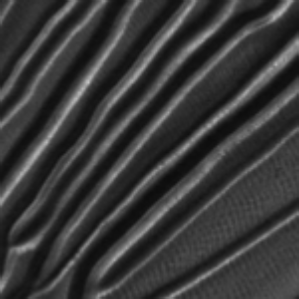
Label: frost